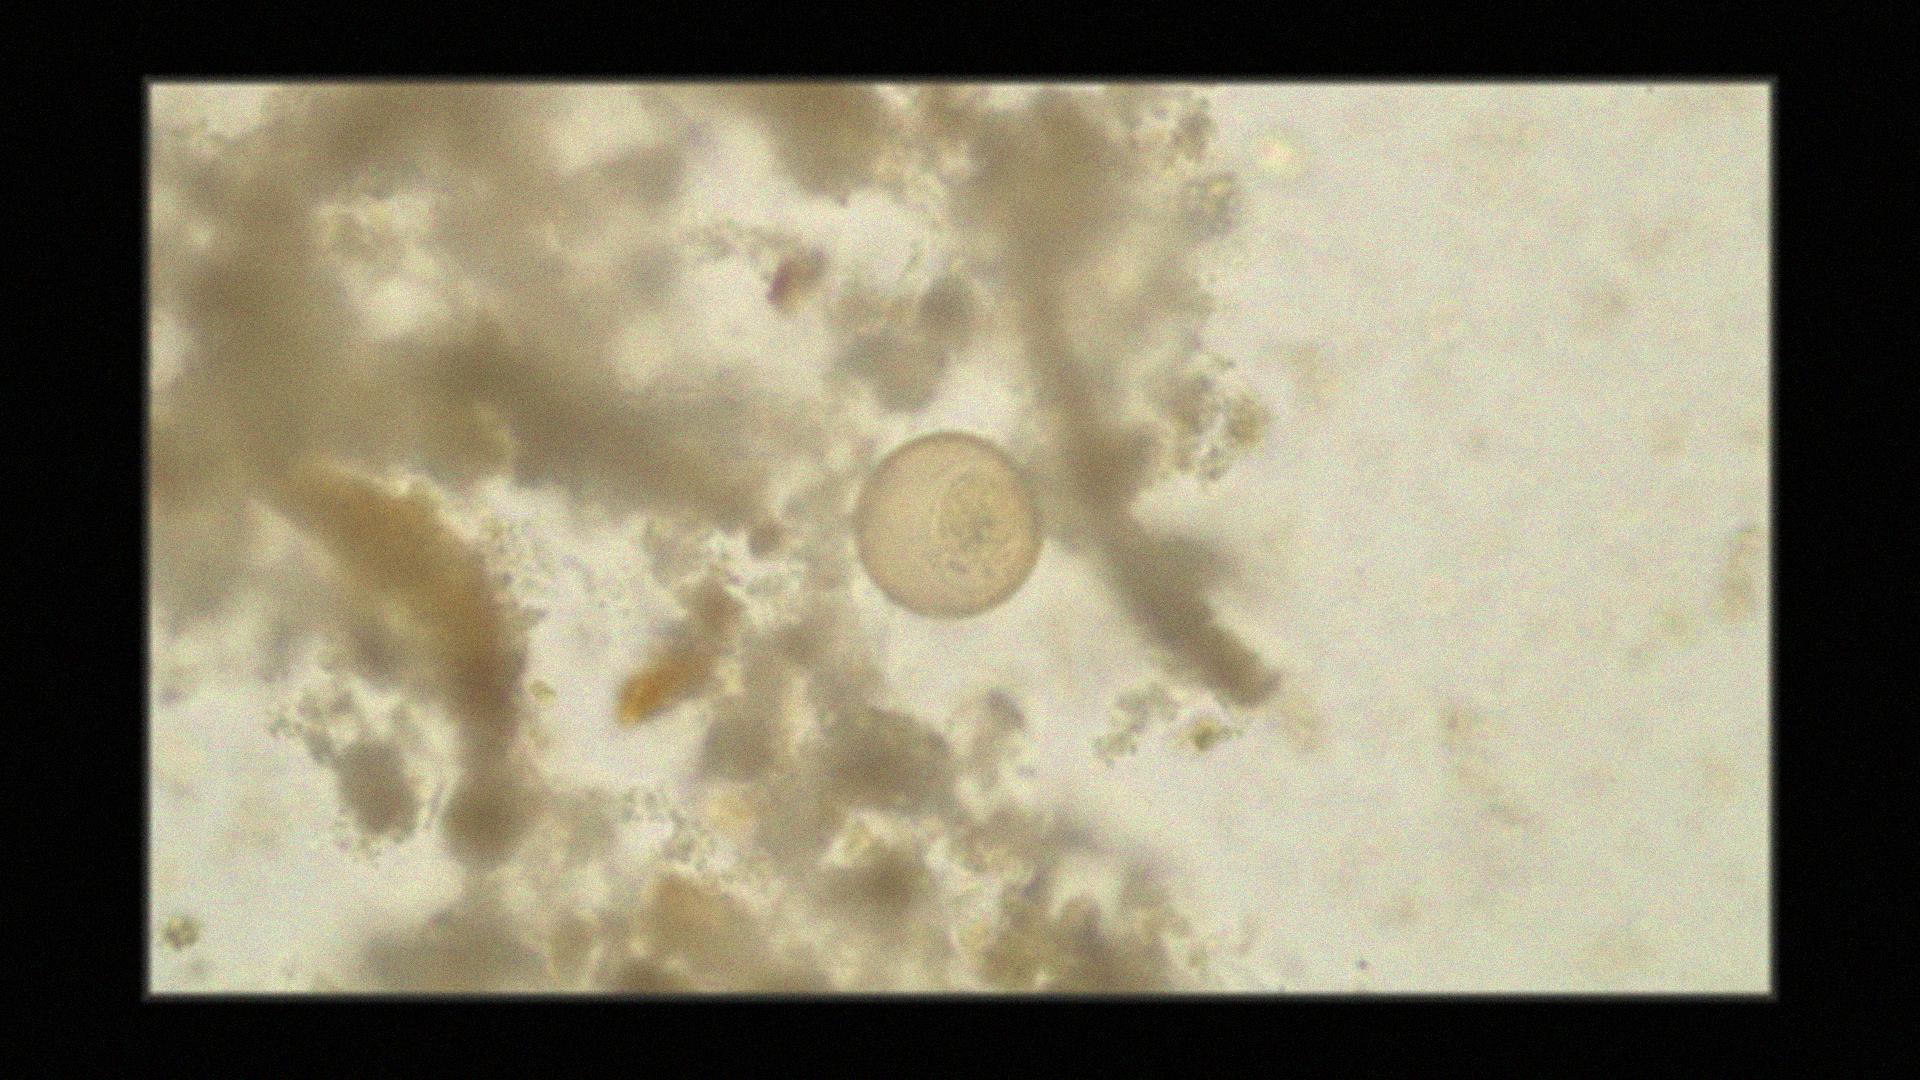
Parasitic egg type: Hymenolepis diminuta